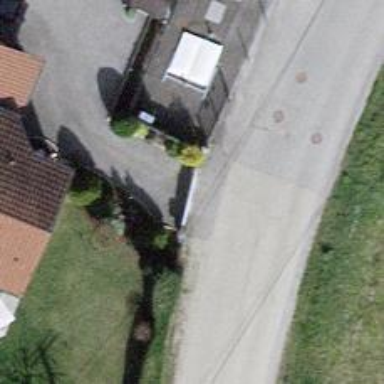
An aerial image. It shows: Gate.